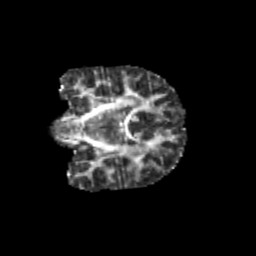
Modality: FA
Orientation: coronal
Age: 10
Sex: male
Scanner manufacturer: siemens
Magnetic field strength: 3 T
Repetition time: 3.8 s
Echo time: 0.07 s